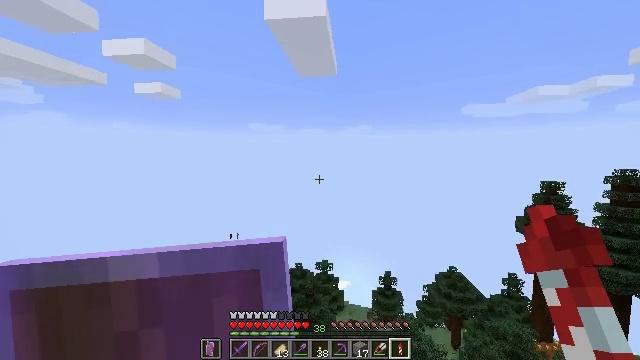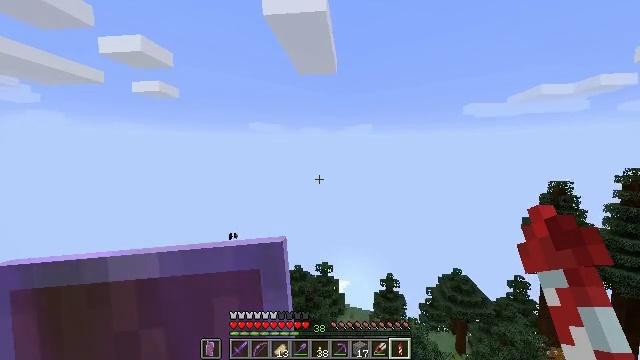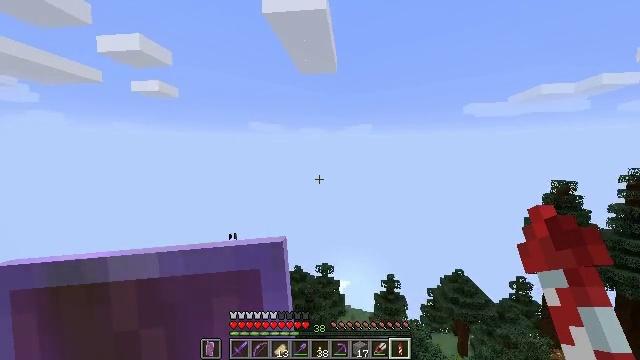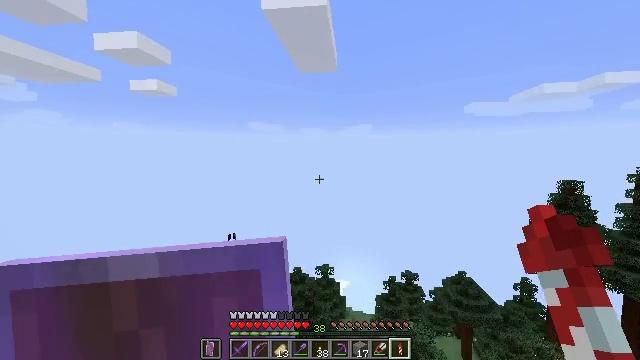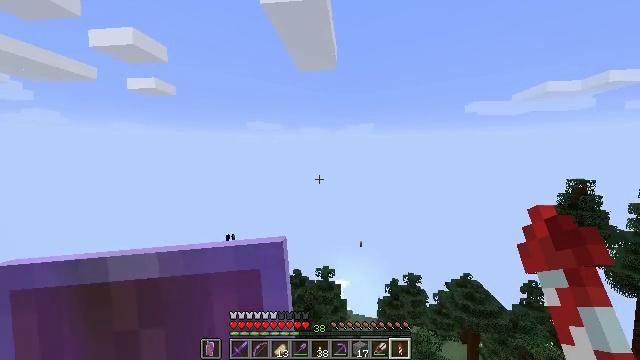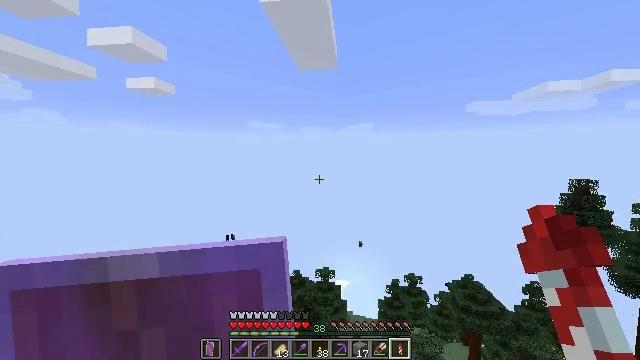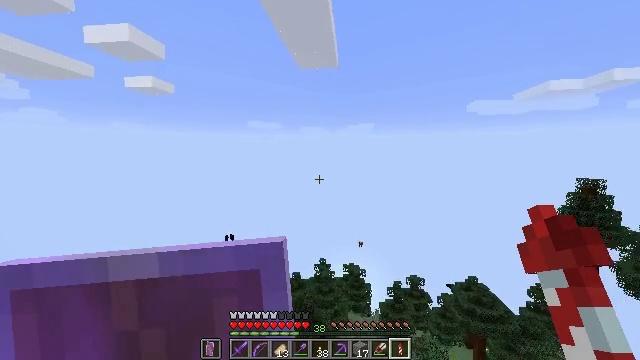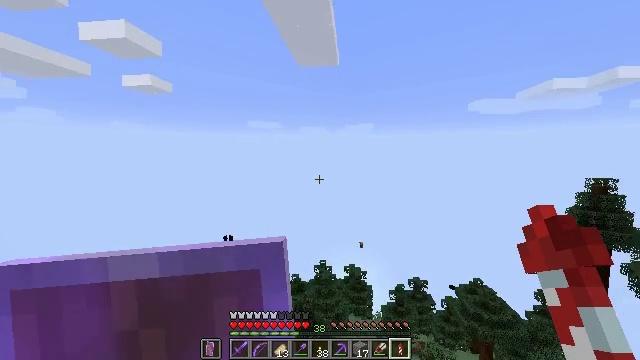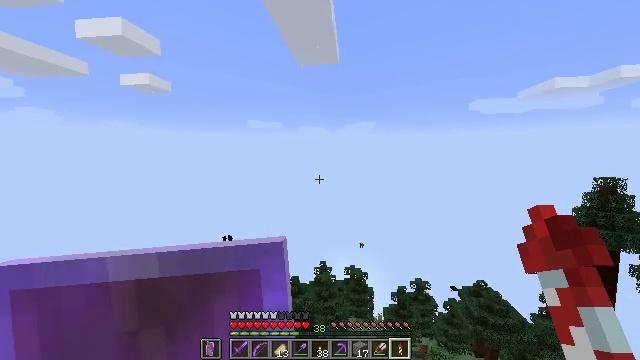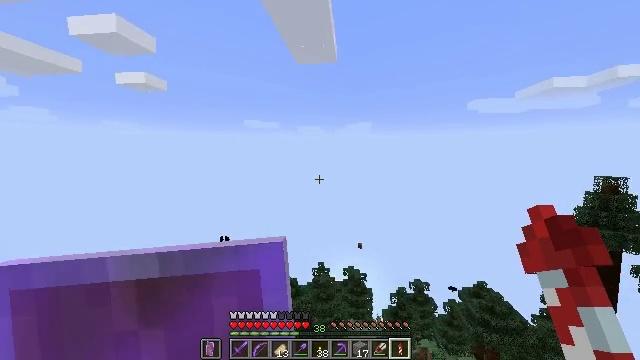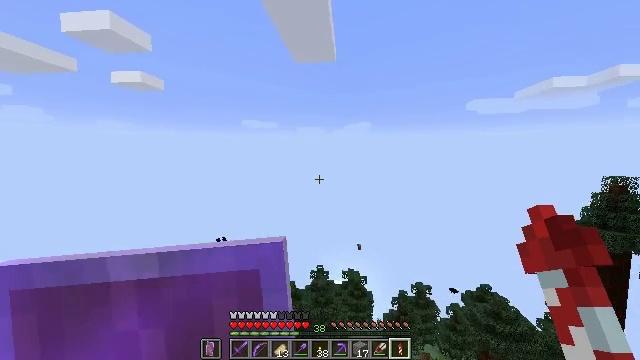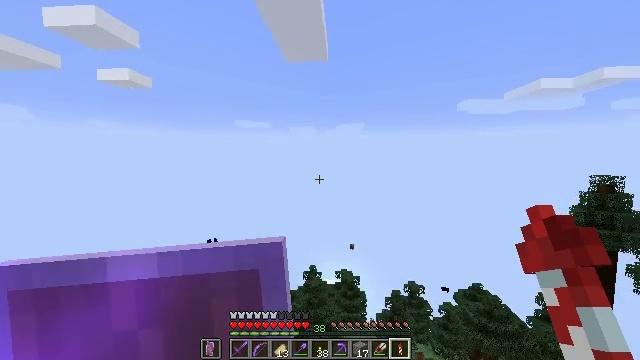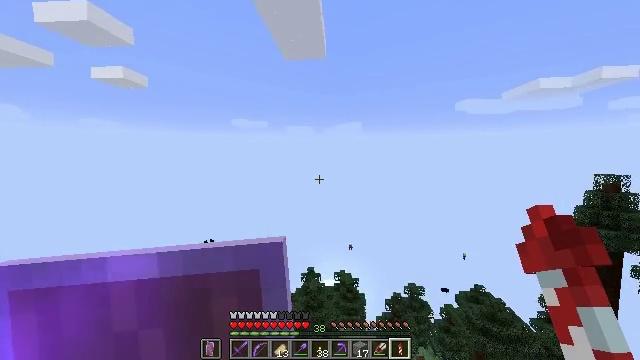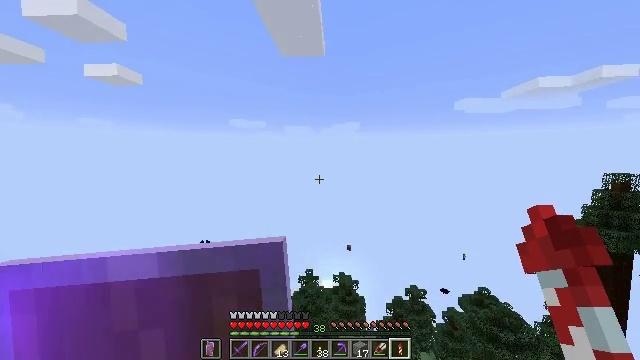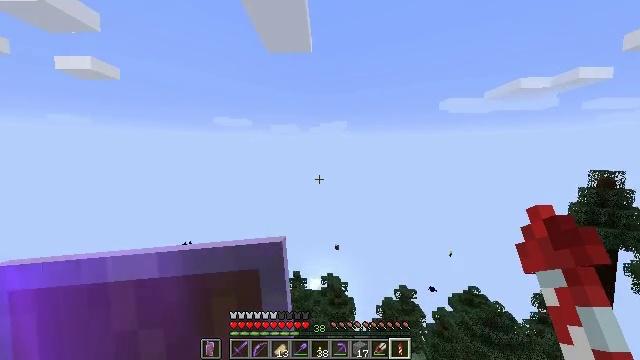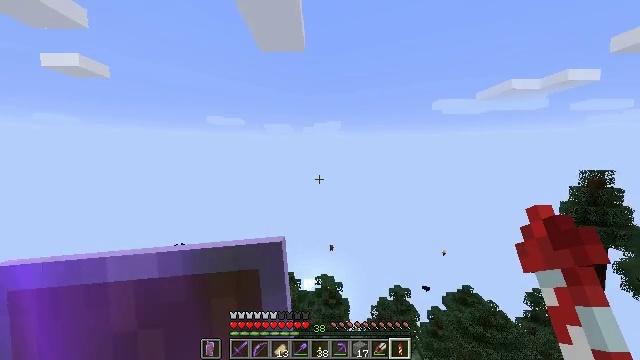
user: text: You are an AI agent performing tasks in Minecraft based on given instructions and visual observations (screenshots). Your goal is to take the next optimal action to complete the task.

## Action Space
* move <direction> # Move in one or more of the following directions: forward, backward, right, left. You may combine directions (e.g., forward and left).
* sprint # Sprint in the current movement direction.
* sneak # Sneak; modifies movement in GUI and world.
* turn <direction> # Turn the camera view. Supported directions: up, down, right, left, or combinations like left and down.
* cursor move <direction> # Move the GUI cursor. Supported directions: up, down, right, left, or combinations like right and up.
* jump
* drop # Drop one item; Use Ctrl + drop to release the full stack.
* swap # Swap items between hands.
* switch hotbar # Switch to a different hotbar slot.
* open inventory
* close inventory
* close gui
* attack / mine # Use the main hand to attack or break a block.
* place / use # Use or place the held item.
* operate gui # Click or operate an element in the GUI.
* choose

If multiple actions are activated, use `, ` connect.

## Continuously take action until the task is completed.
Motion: motion action
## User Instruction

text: Remove oak leaves from the inventory.
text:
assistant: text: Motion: no_op
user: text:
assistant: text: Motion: no_op
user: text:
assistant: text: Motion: no_op
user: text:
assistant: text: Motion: no_op
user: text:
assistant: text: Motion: no_op
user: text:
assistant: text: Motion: no_op
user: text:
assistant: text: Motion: no_op
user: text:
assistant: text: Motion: no_op
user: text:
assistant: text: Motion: no_op
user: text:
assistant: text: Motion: no_op
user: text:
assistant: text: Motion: turn right
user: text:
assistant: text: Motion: no_op
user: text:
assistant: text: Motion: no_op
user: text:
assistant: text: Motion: turn right
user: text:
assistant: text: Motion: turn right
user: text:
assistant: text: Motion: no_op
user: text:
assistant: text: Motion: no_op
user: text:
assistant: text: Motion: no_op
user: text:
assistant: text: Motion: no_op
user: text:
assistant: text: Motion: no_op
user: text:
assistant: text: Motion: turn left
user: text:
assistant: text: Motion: no_op
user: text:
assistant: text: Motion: no_op
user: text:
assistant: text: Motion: no_op
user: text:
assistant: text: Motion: no_op
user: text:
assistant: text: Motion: no_op
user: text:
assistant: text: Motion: no_op
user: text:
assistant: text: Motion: no_op
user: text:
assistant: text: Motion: no_op
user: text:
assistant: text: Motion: no_op